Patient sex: M
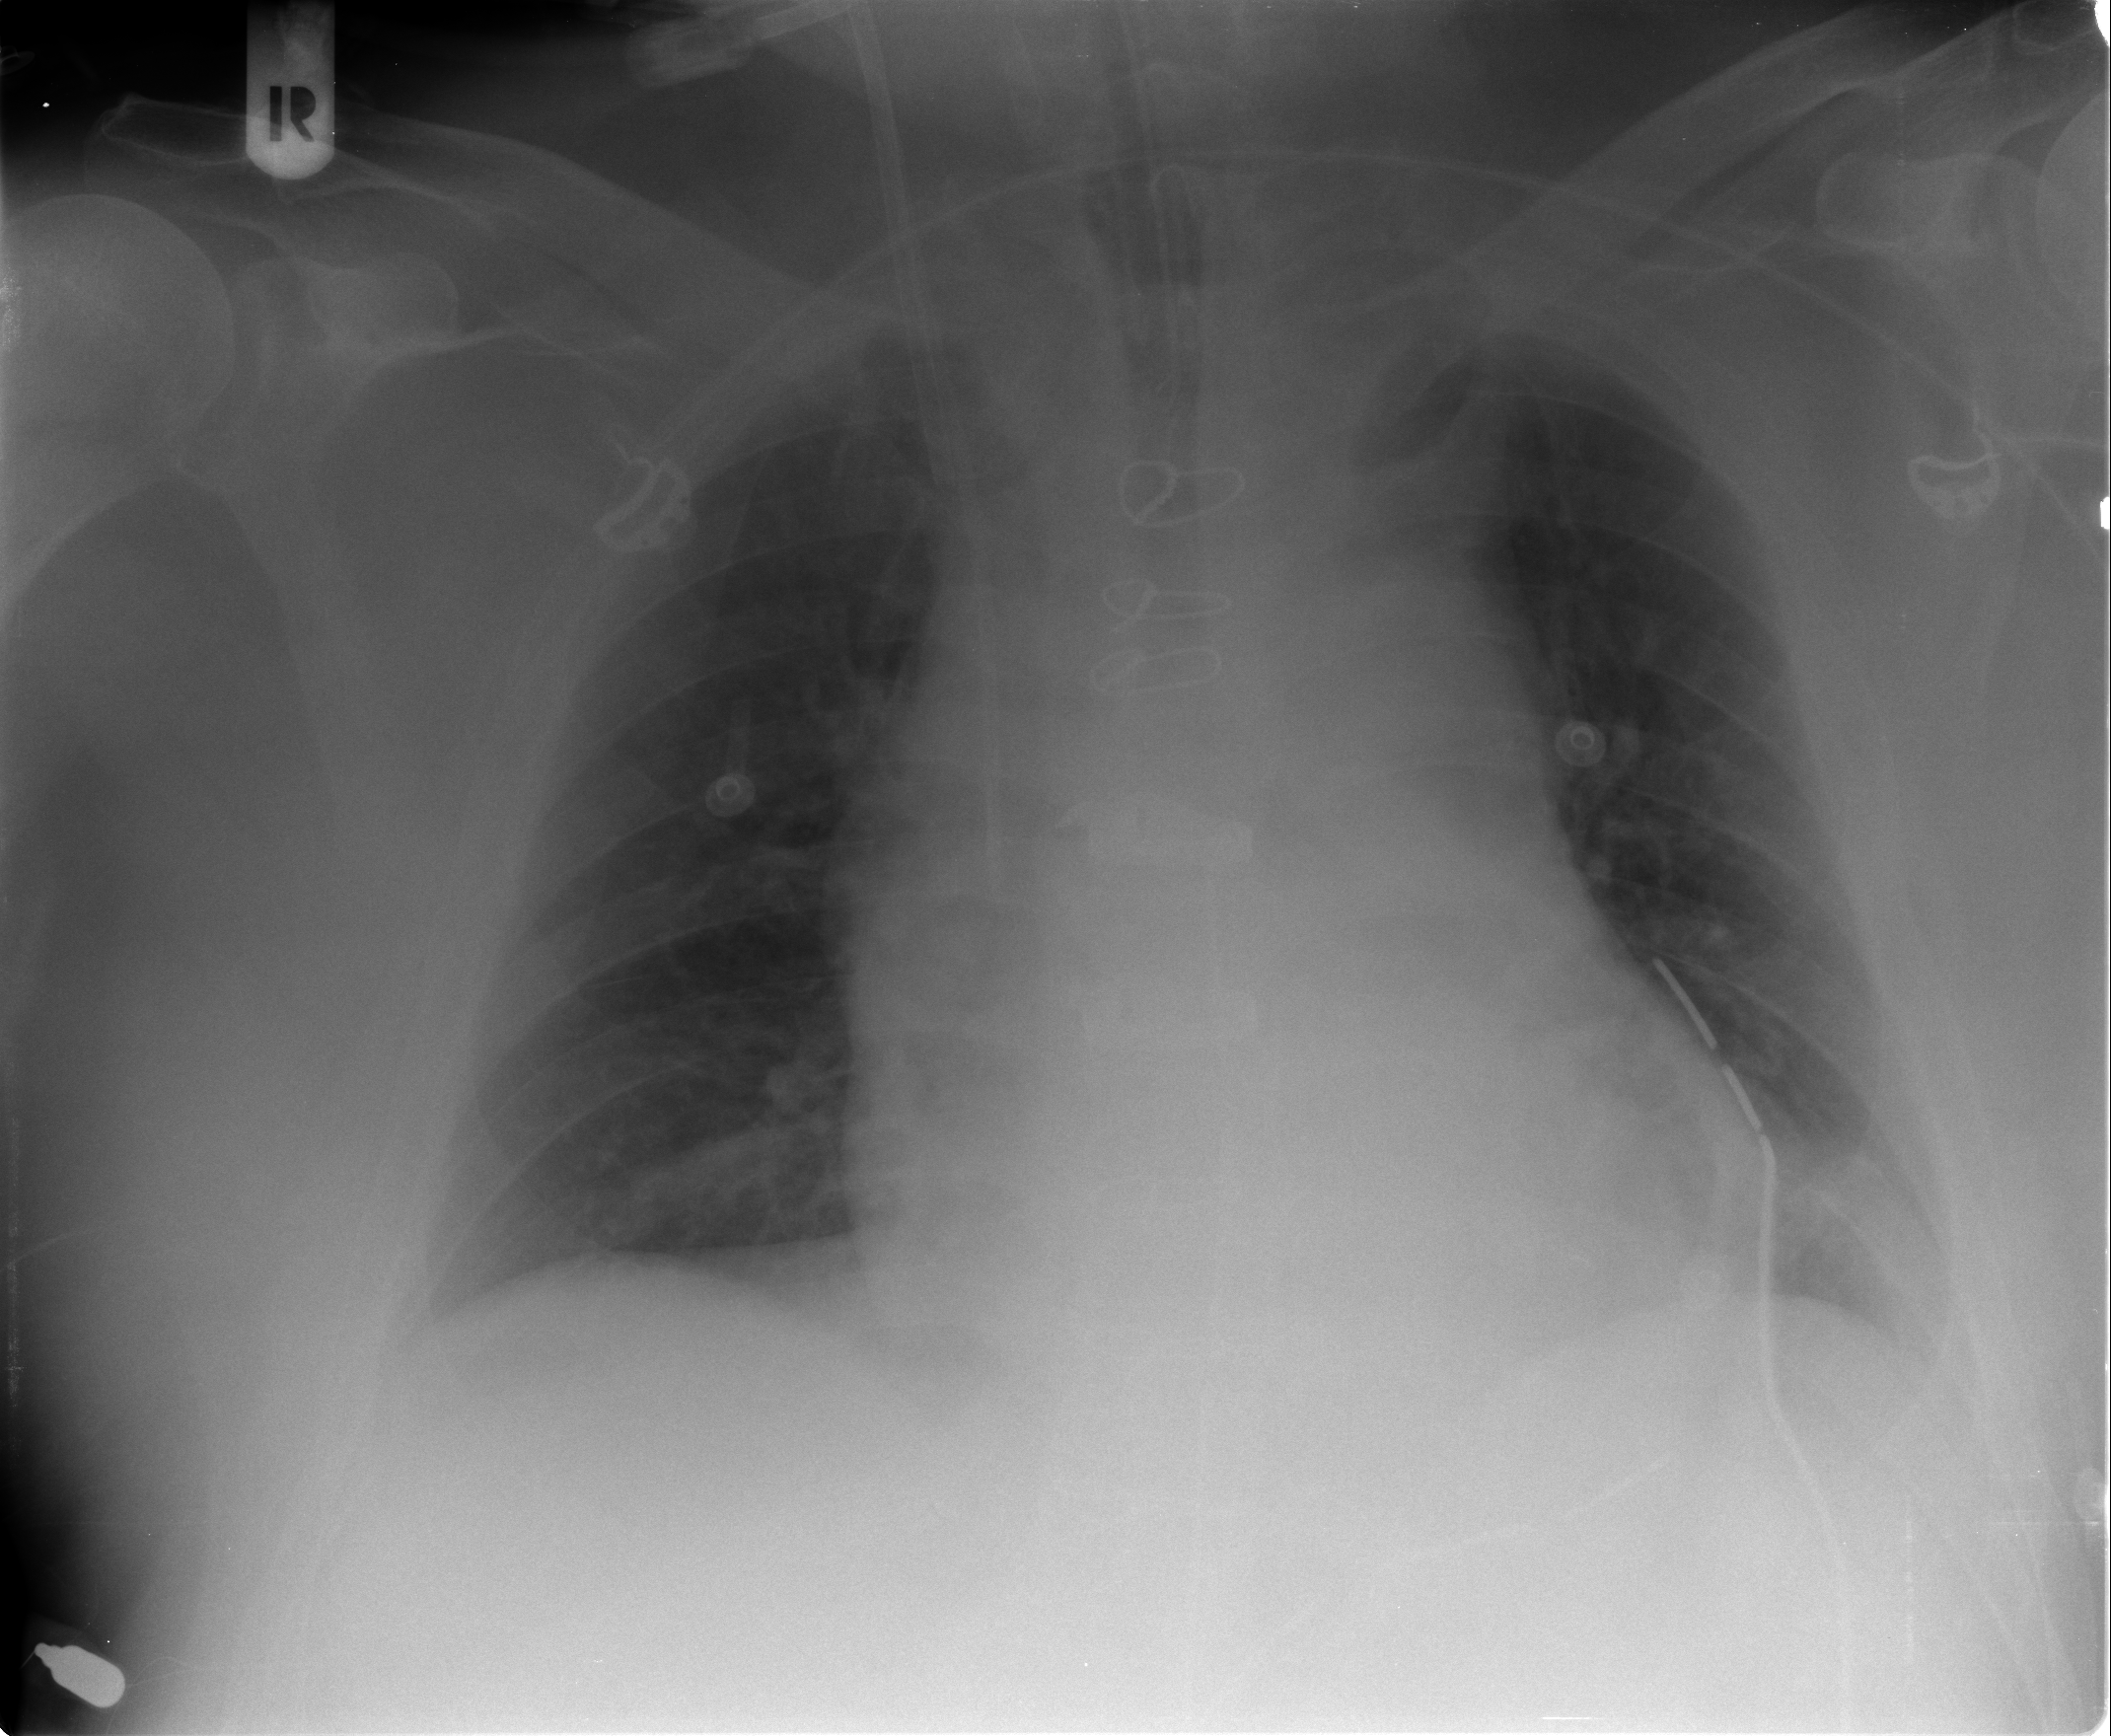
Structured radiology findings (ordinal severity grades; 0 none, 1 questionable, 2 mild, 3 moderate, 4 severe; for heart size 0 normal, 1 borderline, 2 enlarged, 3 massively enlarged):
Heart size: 2
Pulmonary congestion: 1
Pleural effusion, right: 0
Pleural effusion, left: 1
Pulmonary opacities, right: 0
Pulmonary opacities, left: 0
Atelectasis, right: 2
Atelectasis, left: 1